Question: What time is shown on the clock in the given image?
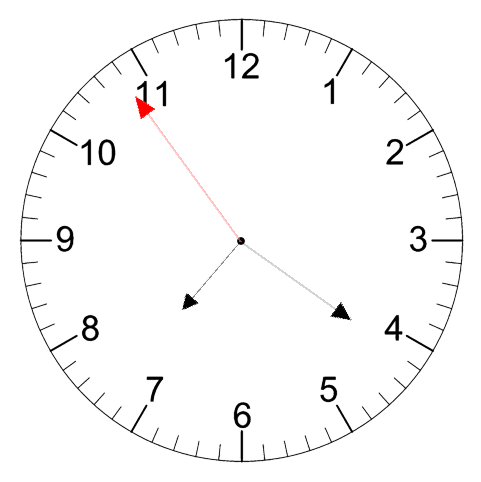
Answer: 07:20:54